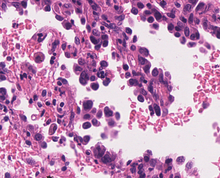
Tumor epithelial tissue: yes
Tumor-associated stroma tissue: no
Normal tissue: no